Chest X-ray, PA view. Patient: 31 years old, sex F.
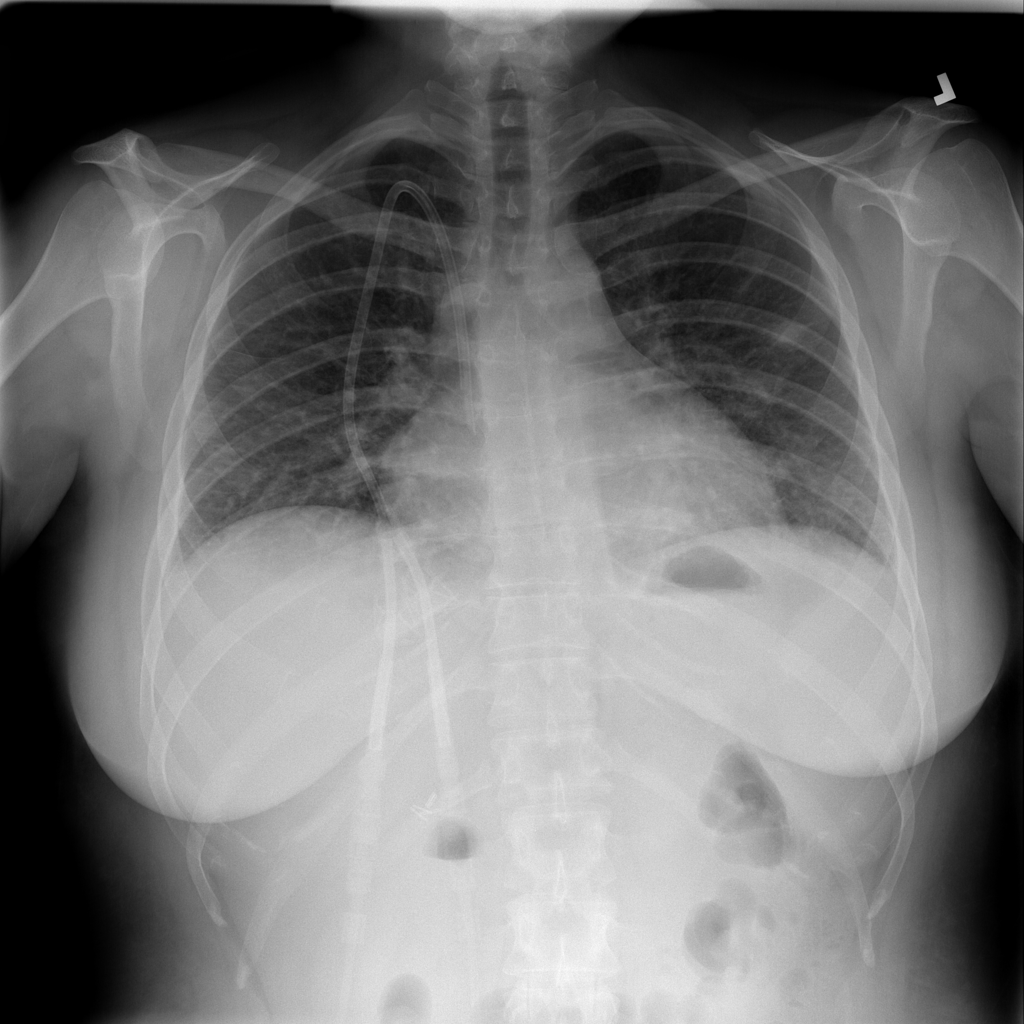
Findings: Atelectasis, Effusion